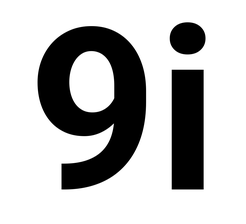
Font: Roboto_Bold